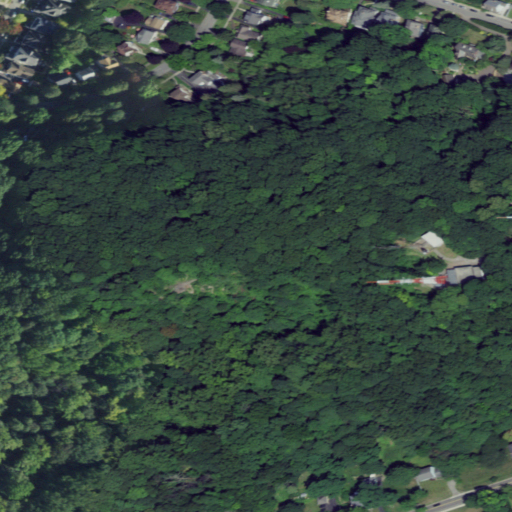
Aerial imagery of mountain in New York named Pinnacle Hill containing deciduous forest, mixed forest, low intensity development, open development, medium intensity development, evergreen forest, and open water